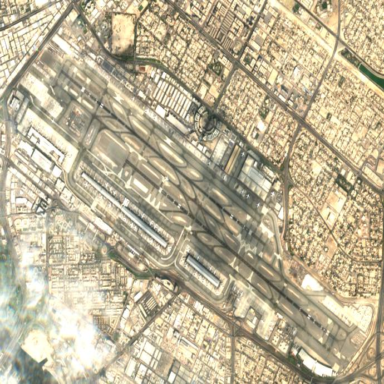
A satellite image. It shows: International public aerodrome (airport).